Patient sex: M
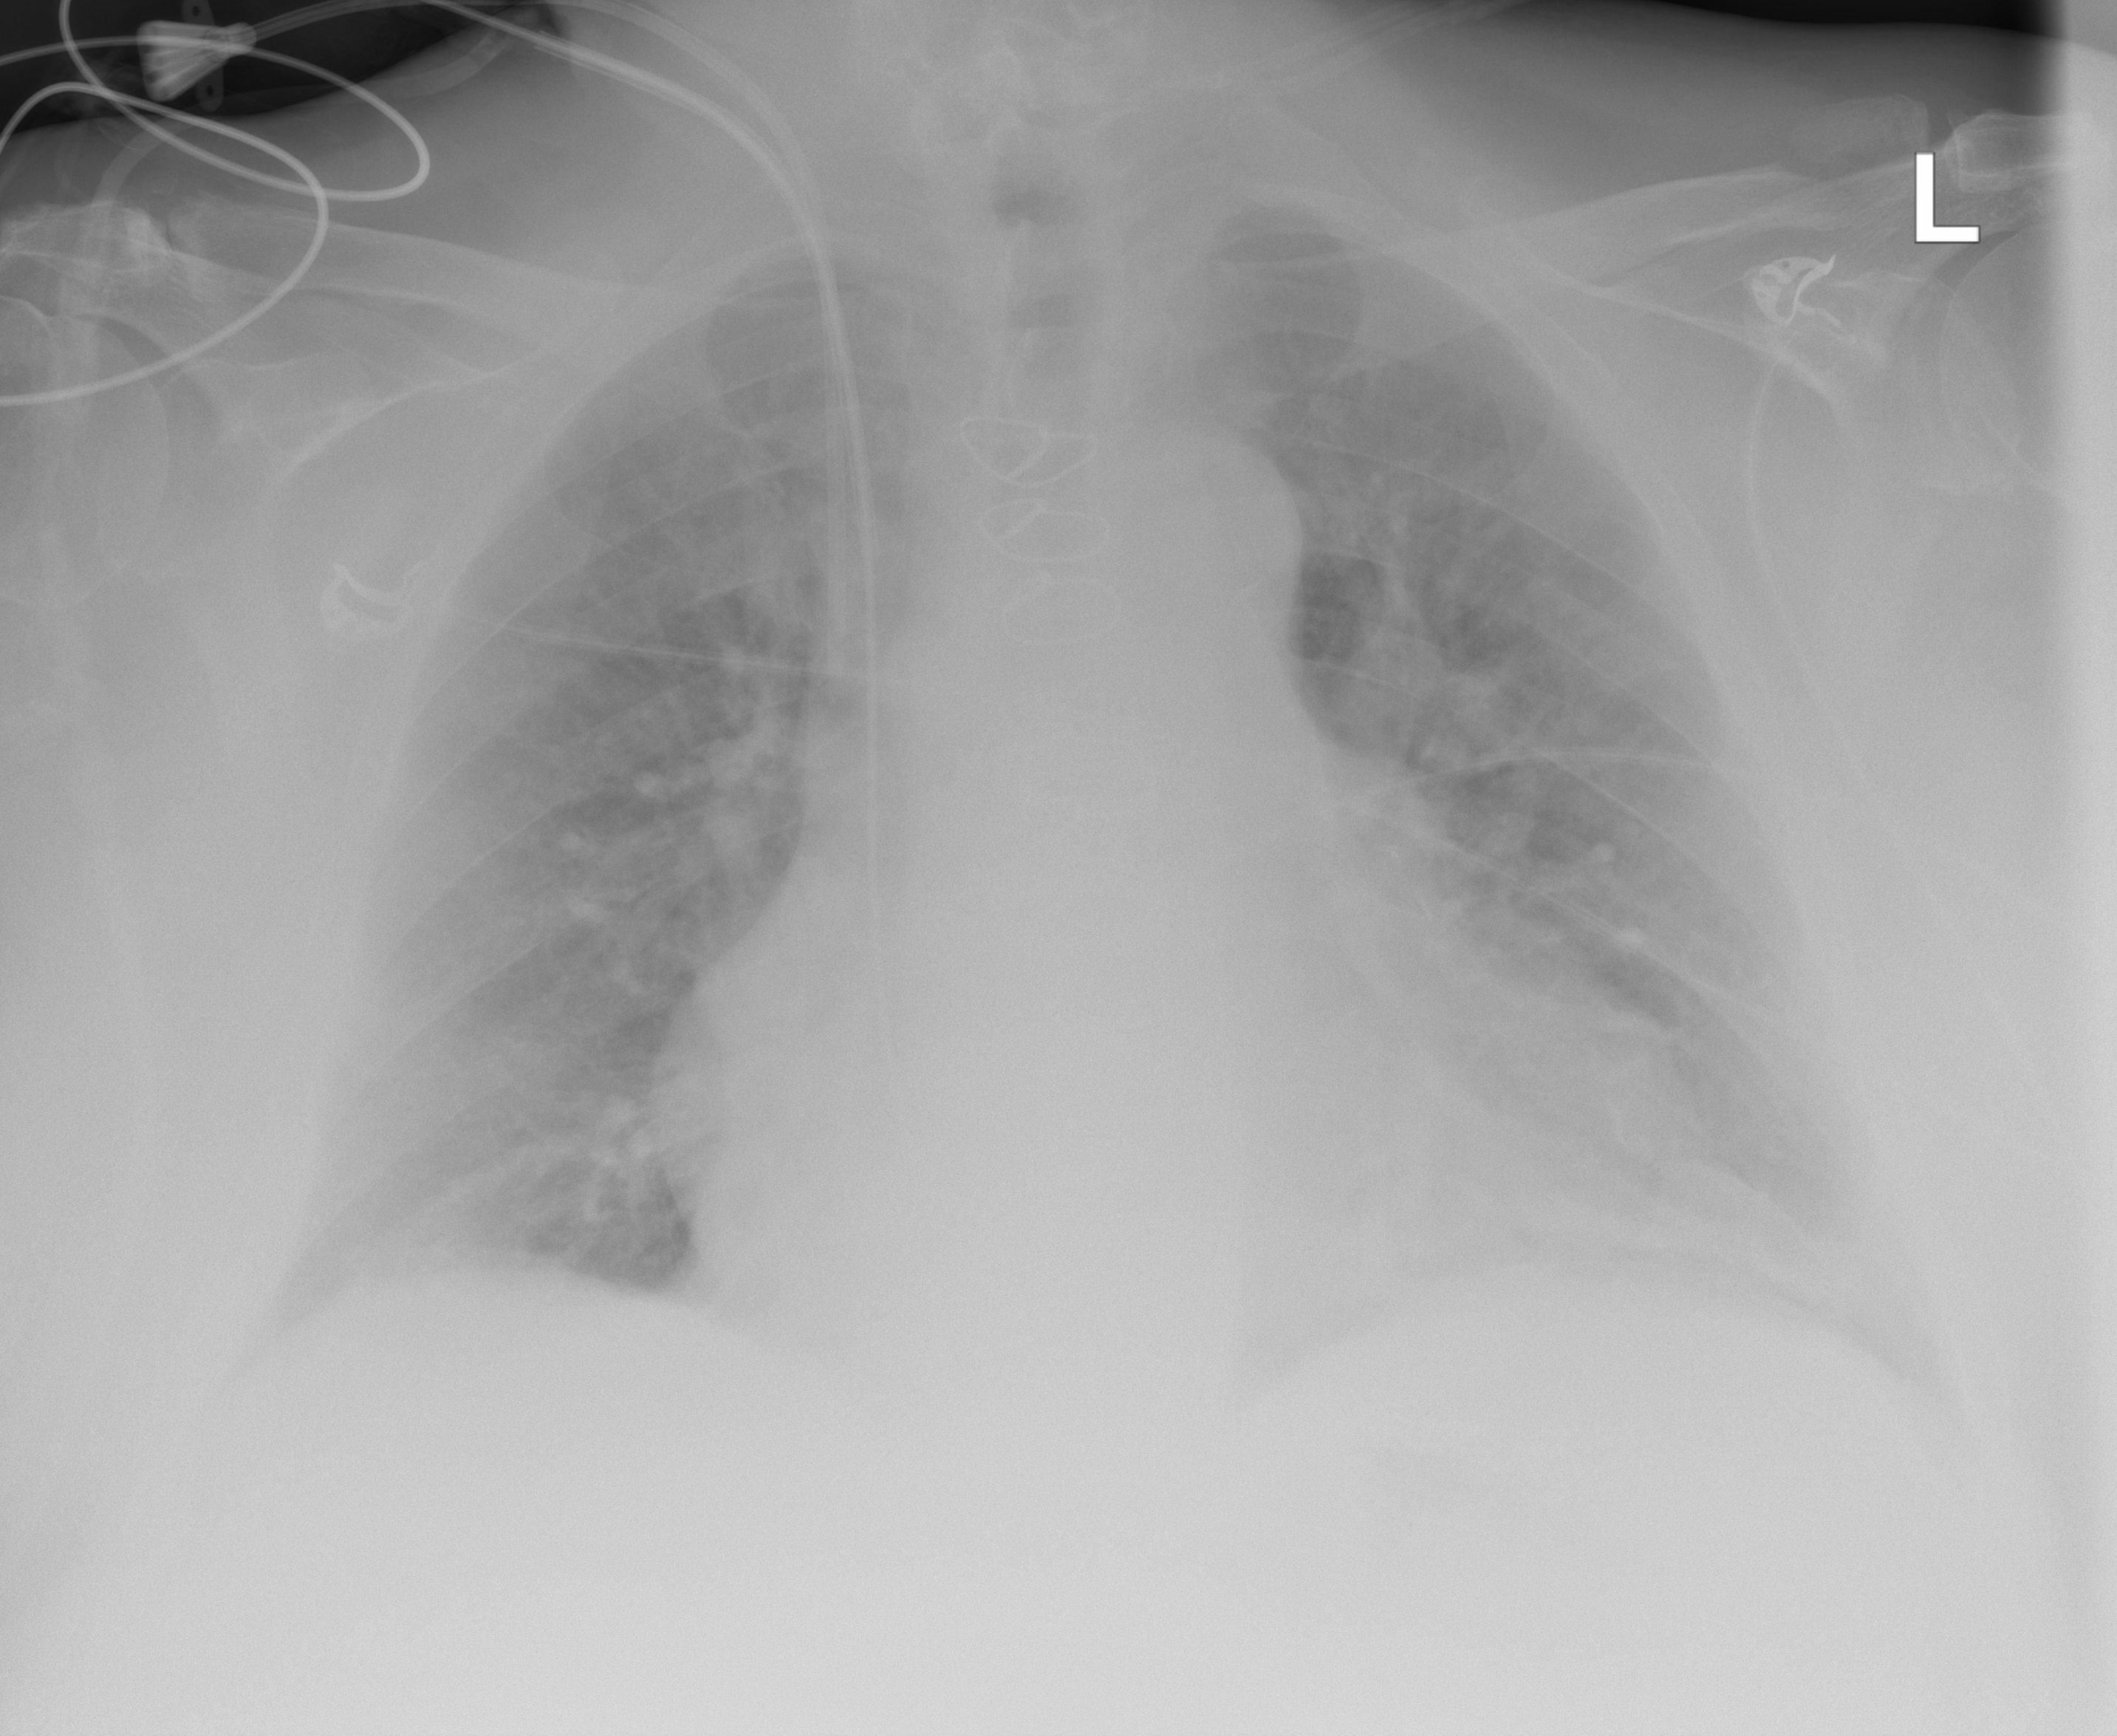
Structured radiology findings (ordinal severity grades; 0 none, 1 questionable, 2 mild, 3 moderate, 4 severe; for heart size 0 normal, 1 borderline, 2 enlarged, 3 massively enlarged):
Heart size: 2
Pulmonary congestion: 2
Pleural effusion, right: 0
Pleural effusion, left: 2
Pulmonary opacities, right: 0
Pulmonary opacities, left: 0
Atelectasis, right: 2
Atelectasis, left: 2